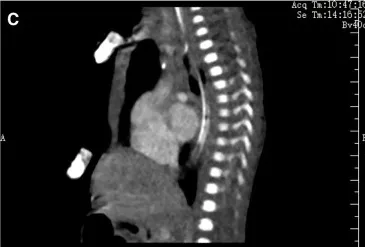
Preoperative examination of the patient. A computed tomography scan of his chest revealed that the lumen above the tracheal carina was narrow, with a diameter of approximately 1.7 mm at its narrowest point and involvement of approximately 7 mm in length (A-C).
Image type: radiology (ct)